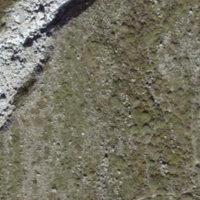
EUNIS habitat code: 23
Species observed at this site:
Aglais urticae